Interaction volume radius: 5 \u00c5
Interaction volume height: 15 \u00c5
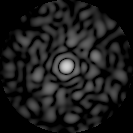
Disorder parameter: 0.8046